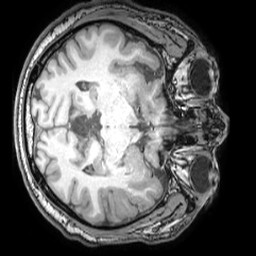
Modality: T1w
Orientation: axial
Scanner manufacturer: philips
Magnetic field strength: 3 T
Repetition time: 0.008 s
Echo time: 0.0035 s